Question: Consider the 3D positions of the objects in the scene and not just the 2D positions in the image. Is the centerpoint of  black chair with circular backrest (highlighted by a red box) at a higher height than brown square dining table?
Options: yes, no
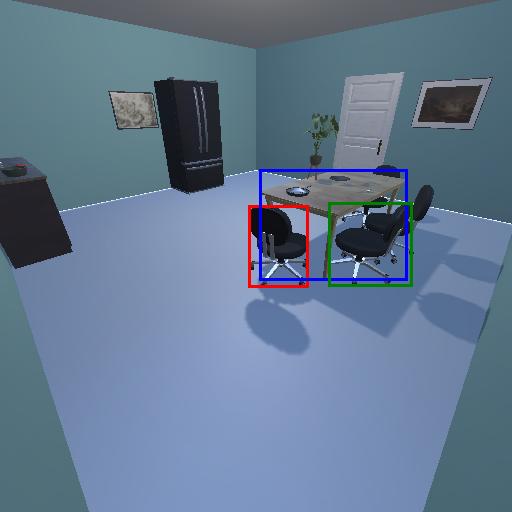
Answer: yes